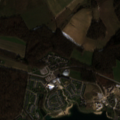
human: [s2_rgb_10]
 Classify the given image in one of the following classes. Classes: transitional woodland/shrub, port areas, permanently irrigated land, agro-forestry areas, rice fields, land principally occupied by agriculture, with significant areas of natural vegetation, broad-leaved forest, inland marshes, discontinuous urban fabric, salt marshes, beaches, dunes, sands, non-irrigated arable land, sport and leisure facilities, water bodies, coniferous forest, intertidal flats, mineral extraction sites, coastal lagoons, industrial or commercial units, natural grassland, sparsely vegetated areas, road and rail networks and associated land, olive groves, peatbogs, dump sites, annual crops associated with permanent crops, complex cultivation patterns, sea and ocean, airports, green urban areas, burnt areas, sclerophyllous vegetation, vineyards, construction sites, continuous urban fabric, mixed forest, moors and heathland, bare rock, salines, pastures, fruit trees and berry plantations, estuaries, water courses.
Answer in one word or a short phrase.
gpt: sport and leisure facilities, non-irrigated arable land, pastures, complex cultivation patterns, broad-leaved forest, water bodies